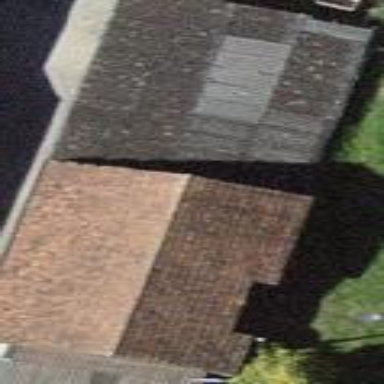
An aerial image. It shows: Rural barn.